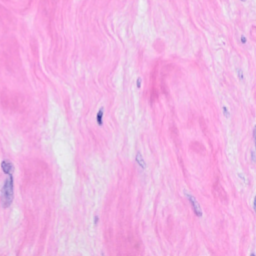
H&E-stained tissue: Breast